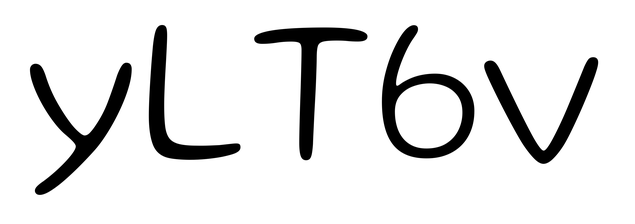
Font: Gluten_ExtraLight